Question: Hello everyone, I am trying to scatter 3d array in tetragonal prisma format. I hope this picture will clarify what I mean.

Think of the big cube is 3d array(lets say 4x4x4 dimensions) and P0..3 is processors. (P0 will take [0..1][0..1][0..3] part of big array). I am using datatypes in order to do this, I created 2 datatypes;
'''
MPI_Datatype dtype1, surface,dtype2,tetragonal;
MPI_Type_vector((N)/sqrt(size),
(N),
(N),
MPI_FLOAT,
&dtype1);
MPI_Type_commit(&dtype1);
MPI_Type_create_resized(dtype1, 0, 1*sizeof(float), &surface);
MPI_Type_commit(&surface);
MPI_Type_vector(N/sqrt(size),
1,
sqrt(size),
surface,
&dtype2);
MPI_Type_commit(&dtype2);
MPI_Type_create_resized(dtype2, 0, 1*sizeof(float), &tetragonal);
MPI_Type_commit(&tetragonal);
'''
However, I am getting very strange results, I am new on MPI environment so I need some help on this issue to understand how datatypes actually work.
Thank you.
(Assume processor size is squared number and N is evenly divisible by sqrt(size) )
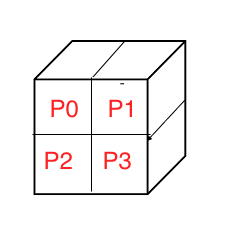
Answer: You cannot use 'MPI_Scatter()' with this derived datatype, but you can use 'MPI_Scatterv()' (all the counts are equal, but you need to manually calculate the displacements).